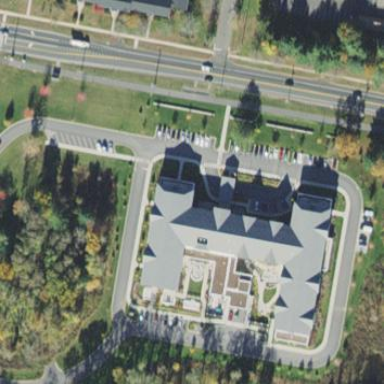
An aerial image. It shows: Nursing home building.